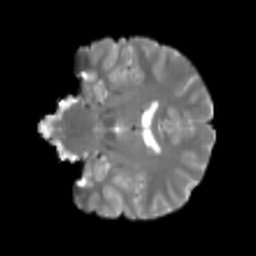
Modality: T2w
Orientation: coronal
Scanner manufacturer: siemens
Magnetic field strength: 3 T
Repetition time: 4 s
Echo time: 0.0594 s